【题型】填空题　【知识点】解析几何　【难度】easy
将一张坐标纸折叠一次，使点$(2,0)$与点$(1,1)$重合，此时点$(m,n)$与原点$(0,0)$重合，则$m-n$的值是\underline{\quad\quad}.
【解答】
\noindent 【分析】折痕为点$(2,0)$与点$(1,1)$的中垂线，得方程$x - y - 1 = 0$，再根据点$(m,n)$与原点$(0,0)$对称可得答案.

\noindent 【详解】如图：可知折痕为点$(2,0)$与点$(1,1)$的中垂线，

中点坐标为$\left(\frac{3}{2},\frac{1}{2}\right)$，

设折痕直线的斜率为$k$，则$k \times \frac{1 - 0}{1 - 2} = -1$，得$k = 1$，

故折痕直线方程为$y - \frac{1}{2} = x - \frac{3}{2}$，即$x - y - 1 = 0$，

由题意点$(m,n)$与原点$(0,0)$关于折痕对称，

故
\[
\begin{cases}
\frac{m}{2} - \frac{n}{2} - 1 = 0 \\
\frac{m}{n} \times 1 = -1
\end{cases}
\]
得
\[
\begin{cases}
m = 1 \\
n = -1
\end{cases}
\]
故$m \cdot n = 1 \cdot (-1) = -1$.

故答案为：$-1$
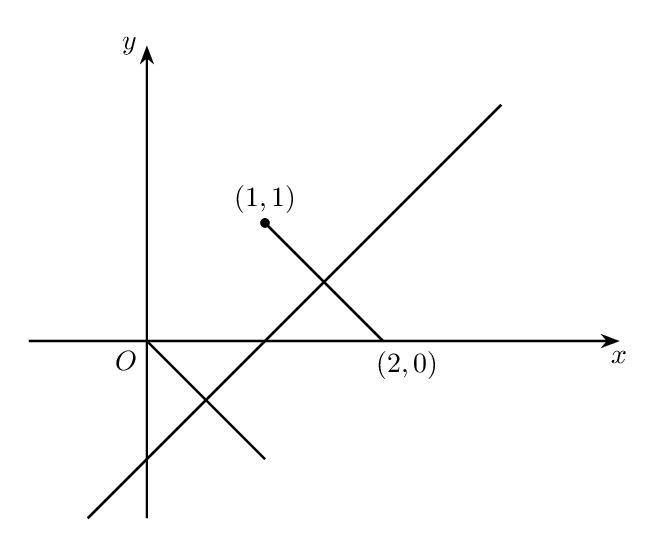